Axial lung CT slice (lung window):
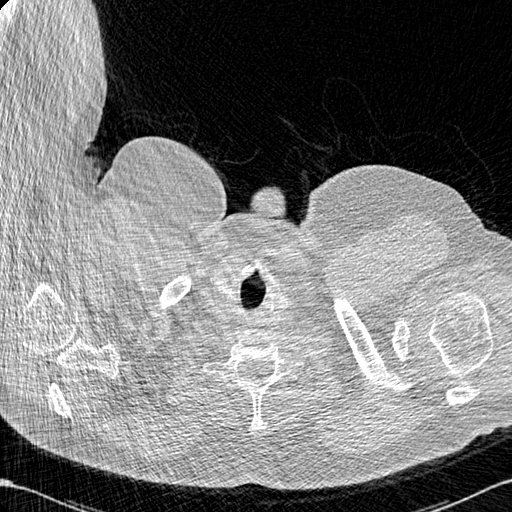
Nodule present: no